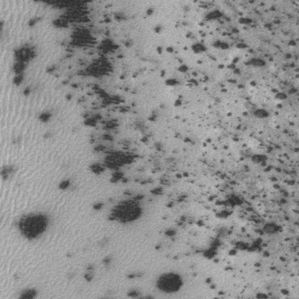
Label: frost